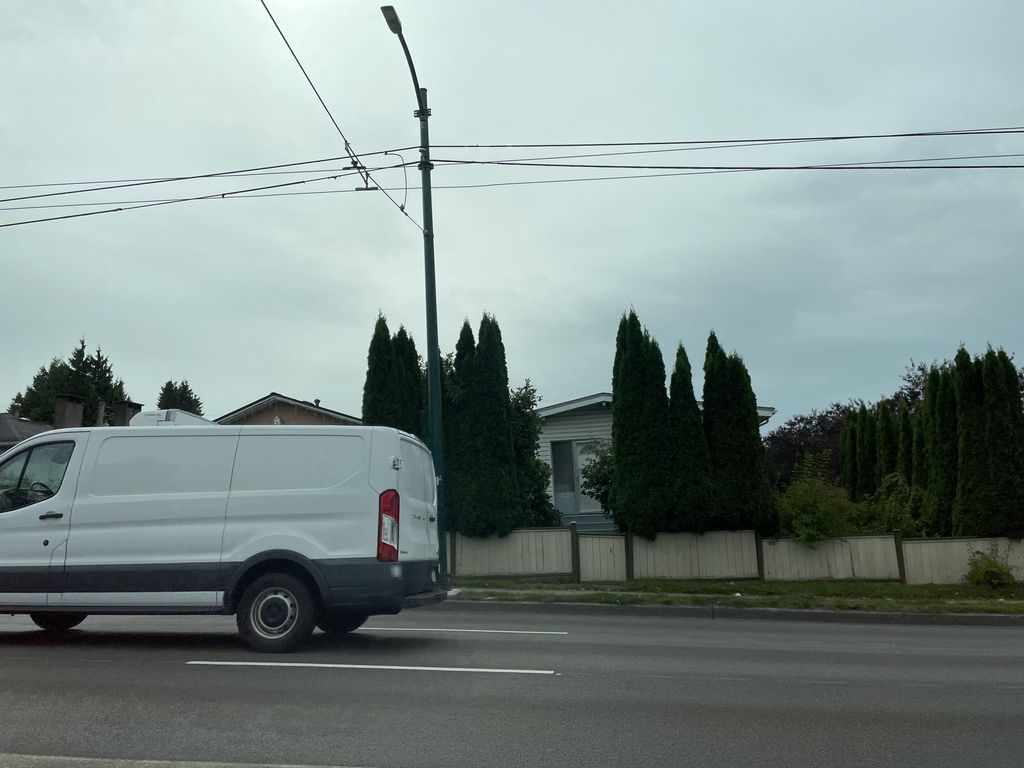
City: vancouver